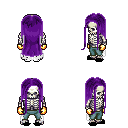
a pixel art fantasy rpg character, male body template, skeleton, white tattered cape, teal pants, purple extra-long hairstyle, gold gloves, black slippers, four views (front, back, left, right), 2x2 character sprite sheet, small pixel art, hard edges, no anti-aliasing